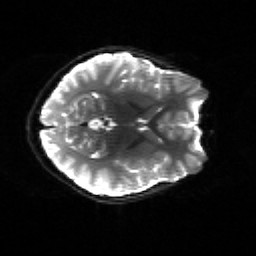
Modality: sbref
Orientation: axial
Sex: male
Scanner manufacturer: siemens
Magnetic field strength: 3 T
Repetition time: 5 s
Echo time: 0.071 s